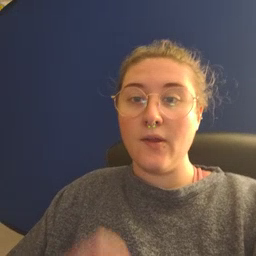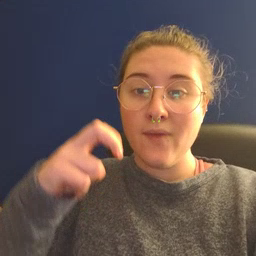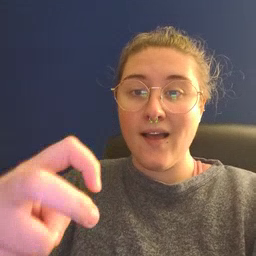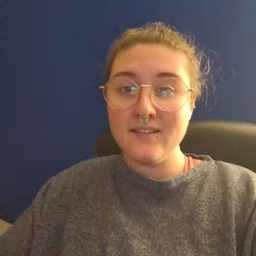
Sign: ride